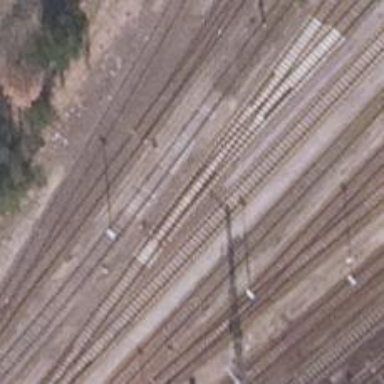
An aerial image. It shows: Railway switch.